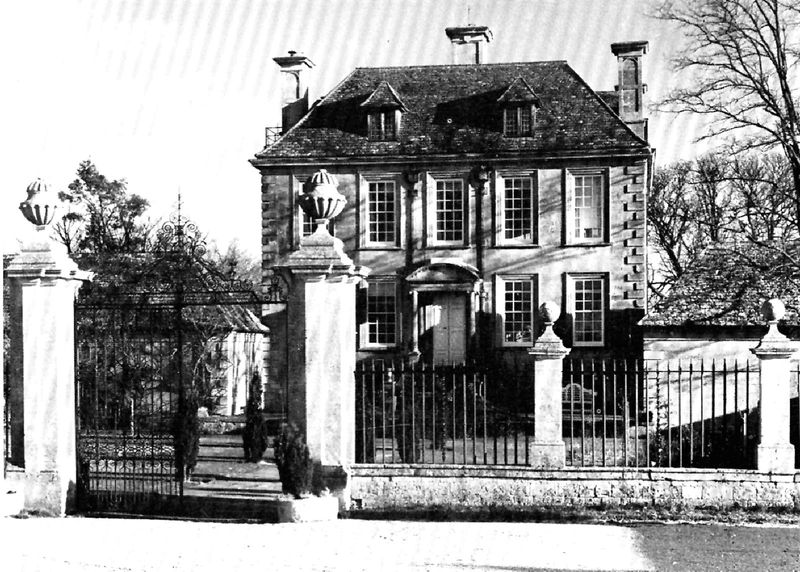
Titel: Gloucestershire, Nether Lypiatt Manor
Standort: Gloucestershire (EU - GB)
Schlagwörter: himmel, bäume, fenster, park, schloss, zaun, kamine, garten, winter, tor, foto, eingang, villa, stadthaus